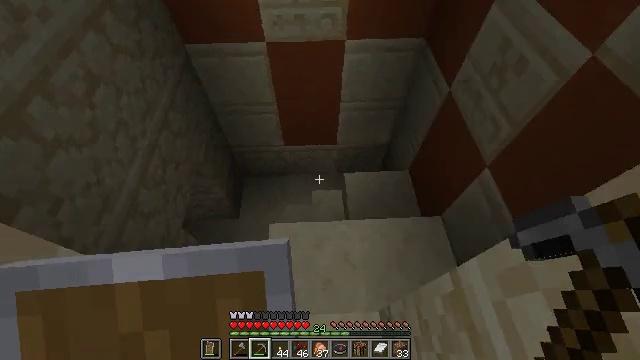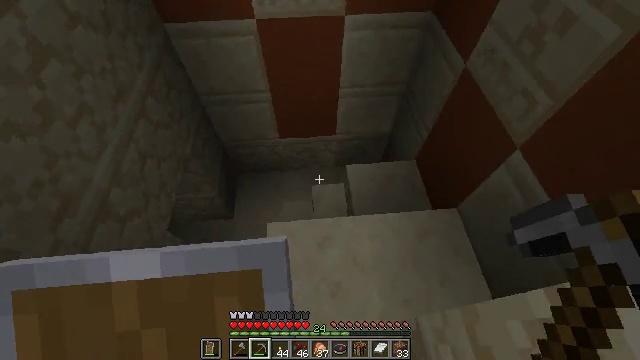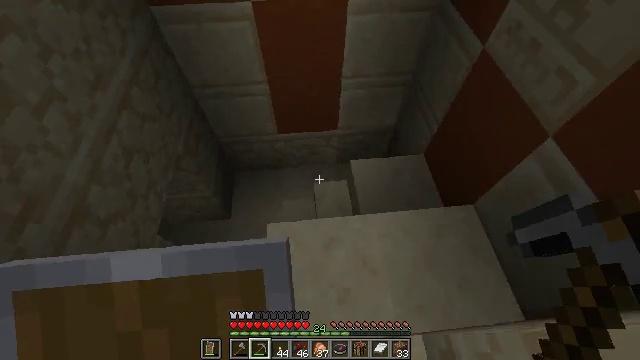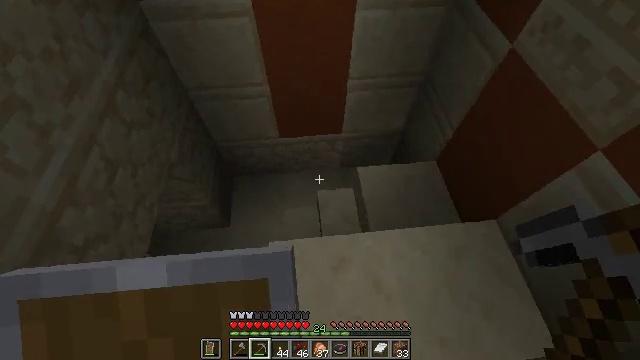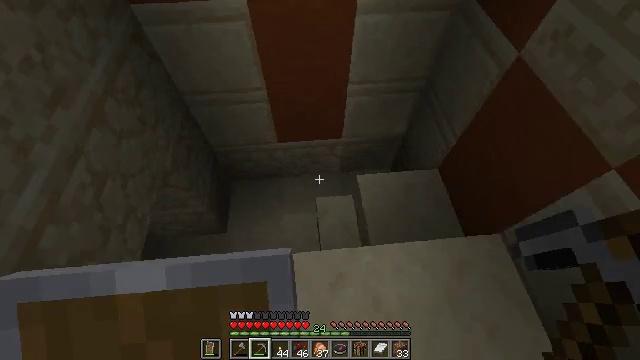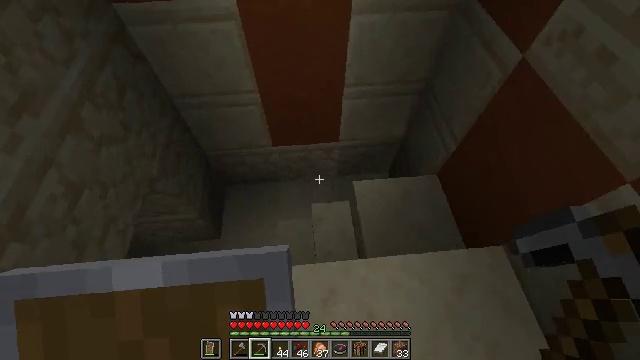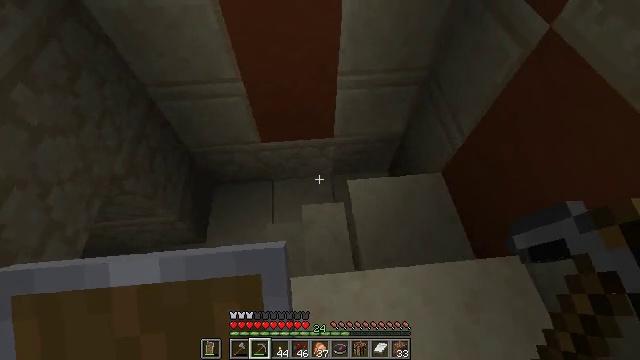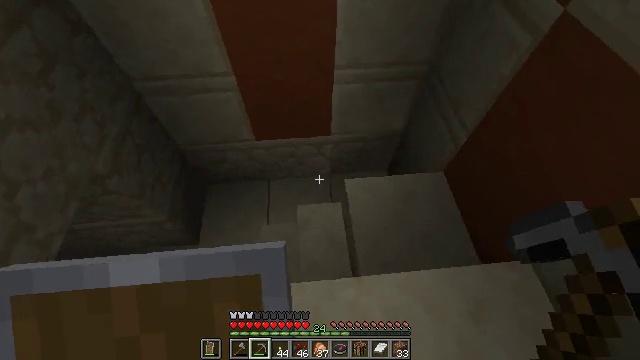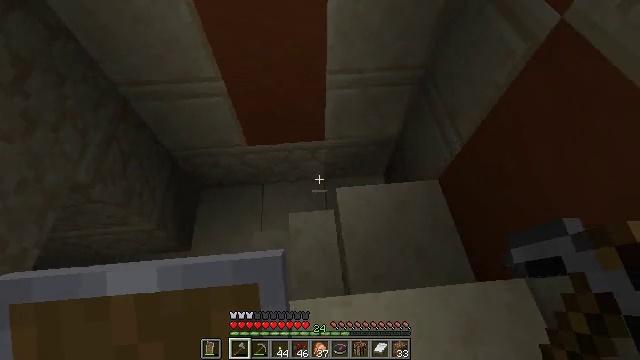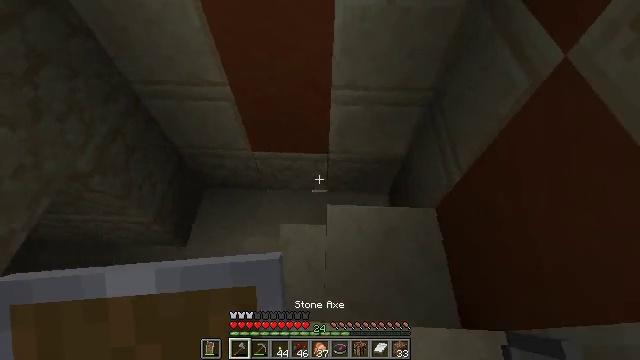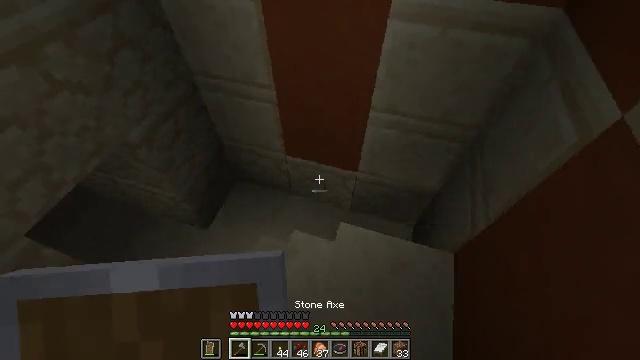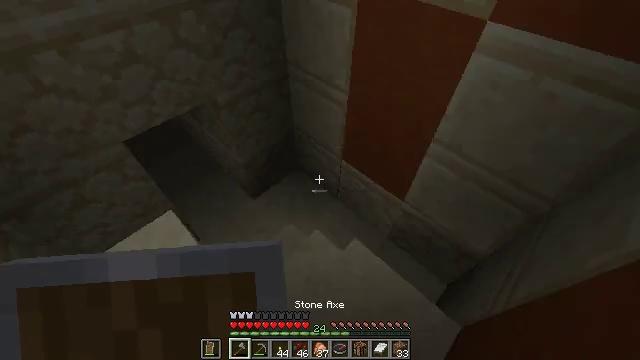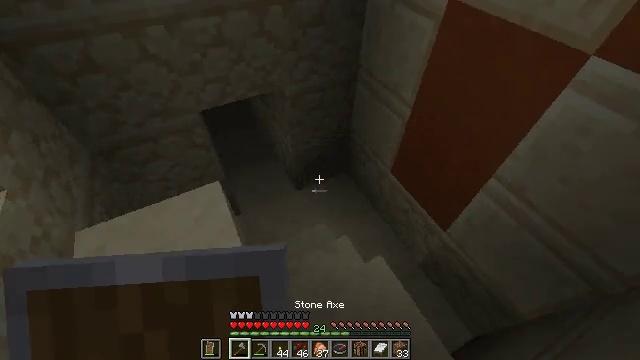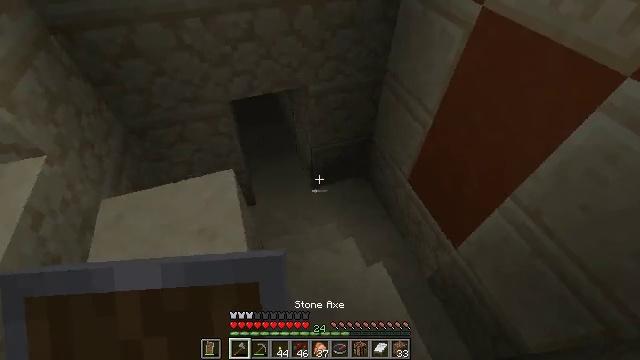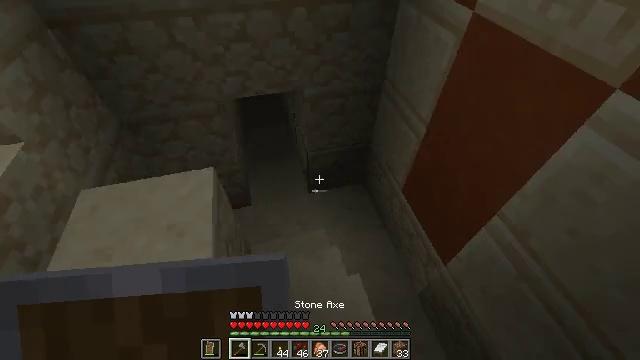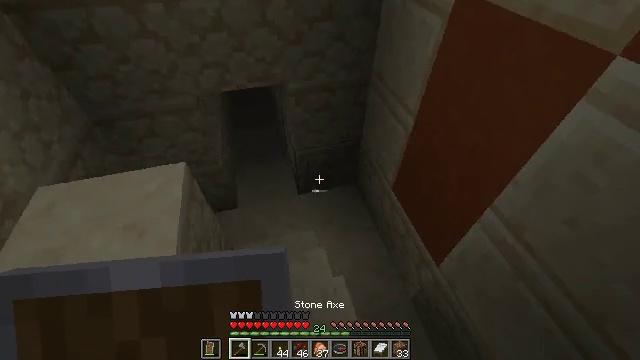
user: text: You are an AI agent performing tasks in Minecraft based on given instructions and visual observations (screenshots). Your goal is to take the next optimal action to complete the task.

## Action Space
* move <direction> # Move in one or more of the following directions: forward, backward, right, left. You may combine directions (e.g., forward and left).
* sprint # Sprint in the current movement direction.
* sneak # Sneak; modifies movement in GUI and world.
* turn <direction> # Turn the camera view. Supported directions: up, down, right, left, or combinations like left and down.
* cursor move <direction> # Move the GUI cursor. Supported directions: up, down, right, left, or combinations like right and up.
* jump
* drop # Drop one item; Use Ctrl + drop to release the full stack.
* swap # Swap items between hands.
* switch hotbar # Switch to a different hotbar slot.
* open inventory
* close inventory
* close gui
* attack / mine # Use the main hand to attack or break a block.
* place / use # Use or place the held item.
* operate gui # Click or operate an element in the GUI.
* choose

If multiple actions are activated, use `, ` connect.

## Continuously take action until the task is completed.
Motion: motion action
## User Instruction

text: Collect orange terracotta for building.
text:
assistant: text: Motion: move forward and move left, turn right
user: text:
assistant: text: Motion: move forward
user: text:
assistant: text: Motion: move forward and move right
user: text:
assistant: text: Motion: move forward and move right
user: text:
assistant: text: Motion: move forward and move right
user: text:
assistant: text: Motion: move right
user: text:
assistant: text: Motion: move right
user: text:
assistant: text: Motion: move right, switch to hotbar 1
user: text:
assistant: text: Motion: move right, turn left and up, switch to hotbar 1
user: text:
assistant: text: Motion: move right, turn left and up, switch to hotbar 1
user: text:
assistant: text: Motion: move right, turn left and up
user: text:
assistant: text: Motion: move right, turn left
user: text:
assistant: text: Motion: move right, turn left
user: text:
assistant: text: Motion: move right, turn left and up
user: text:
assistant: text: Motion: move forward and move right, turn up
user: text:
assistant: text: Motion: move forward and move right
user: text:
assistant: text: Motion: move forward
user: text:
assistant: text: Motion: move forward, turn right
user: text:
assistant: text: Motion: move forward
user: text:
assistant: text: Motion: move forward and move left
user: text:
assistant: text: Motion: move forward and move left
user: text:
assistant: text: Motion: move forward and move left
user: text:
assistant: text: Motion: move forward and move left
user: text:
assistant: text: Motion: move forward and move left
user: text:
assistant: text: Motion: move forward and move left, turn left
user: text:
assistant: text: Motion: move forward, turn left and up
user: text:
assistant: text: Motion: move forward, turn left and up
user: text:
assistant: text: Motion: move forward, turn left and up
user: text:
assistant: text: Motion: move forward, turn left and up
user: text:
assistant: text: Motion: move forward, turn left and up